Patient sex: M
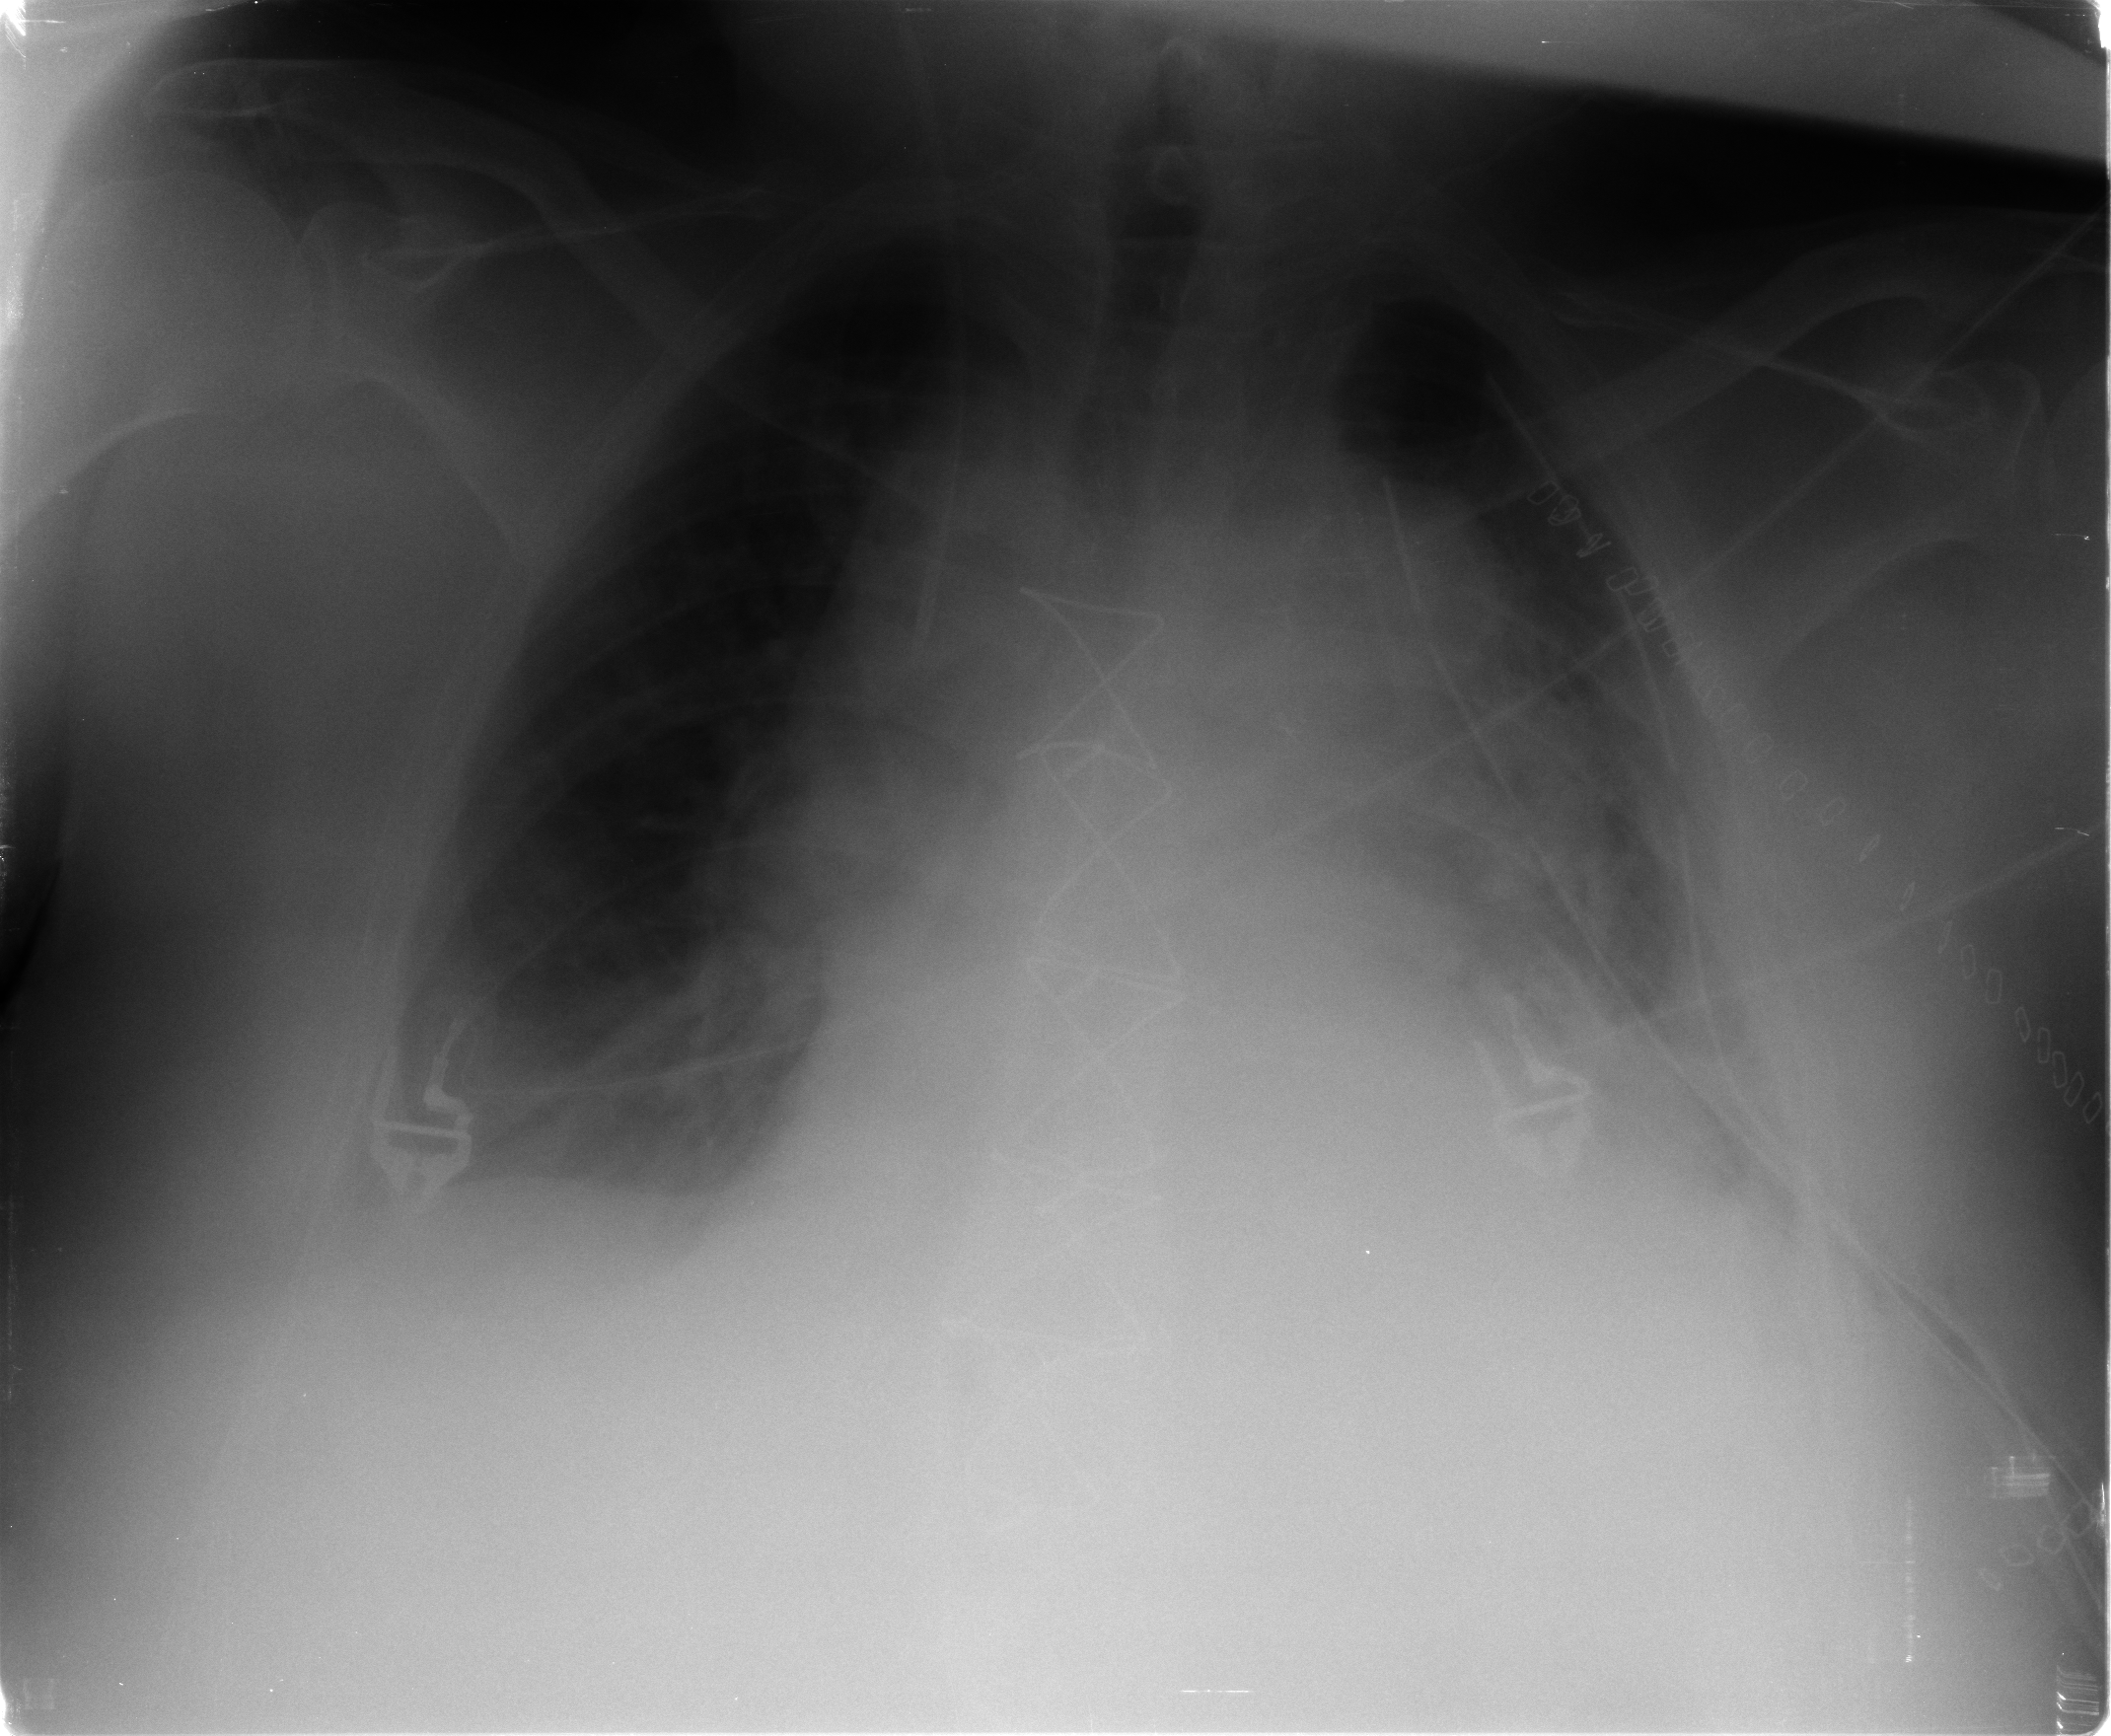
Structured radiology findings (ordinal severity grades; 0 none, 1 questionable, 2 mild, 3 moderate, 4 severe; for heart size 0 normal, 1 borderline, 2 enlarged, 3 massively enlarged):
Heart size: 2
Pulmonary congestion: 2
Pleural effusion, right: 2
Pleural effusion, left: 3
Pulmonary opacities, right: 0
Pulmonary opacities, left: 2
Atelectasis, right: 2
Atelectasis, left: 3